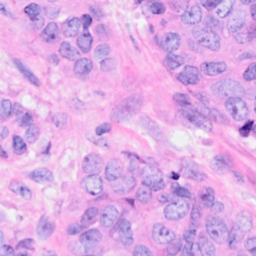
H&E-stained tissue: Breast